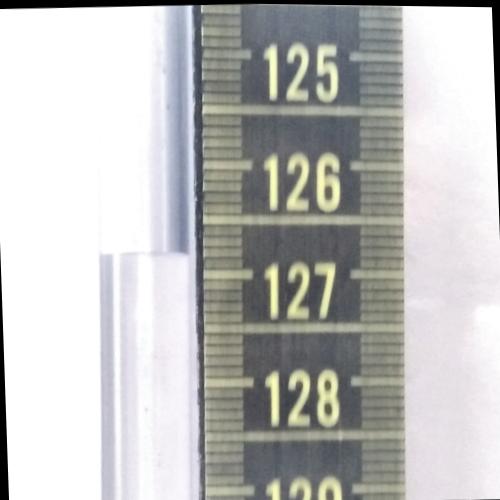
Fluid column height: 126.8 cm